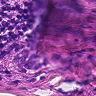
Metastatic tissue present: yes